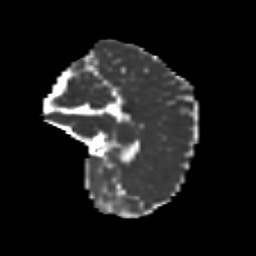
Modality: MD
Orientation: sagittal
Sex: male
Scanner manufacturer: siemens
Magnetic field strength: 3 T
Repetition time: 5 s
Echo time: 0.071 s